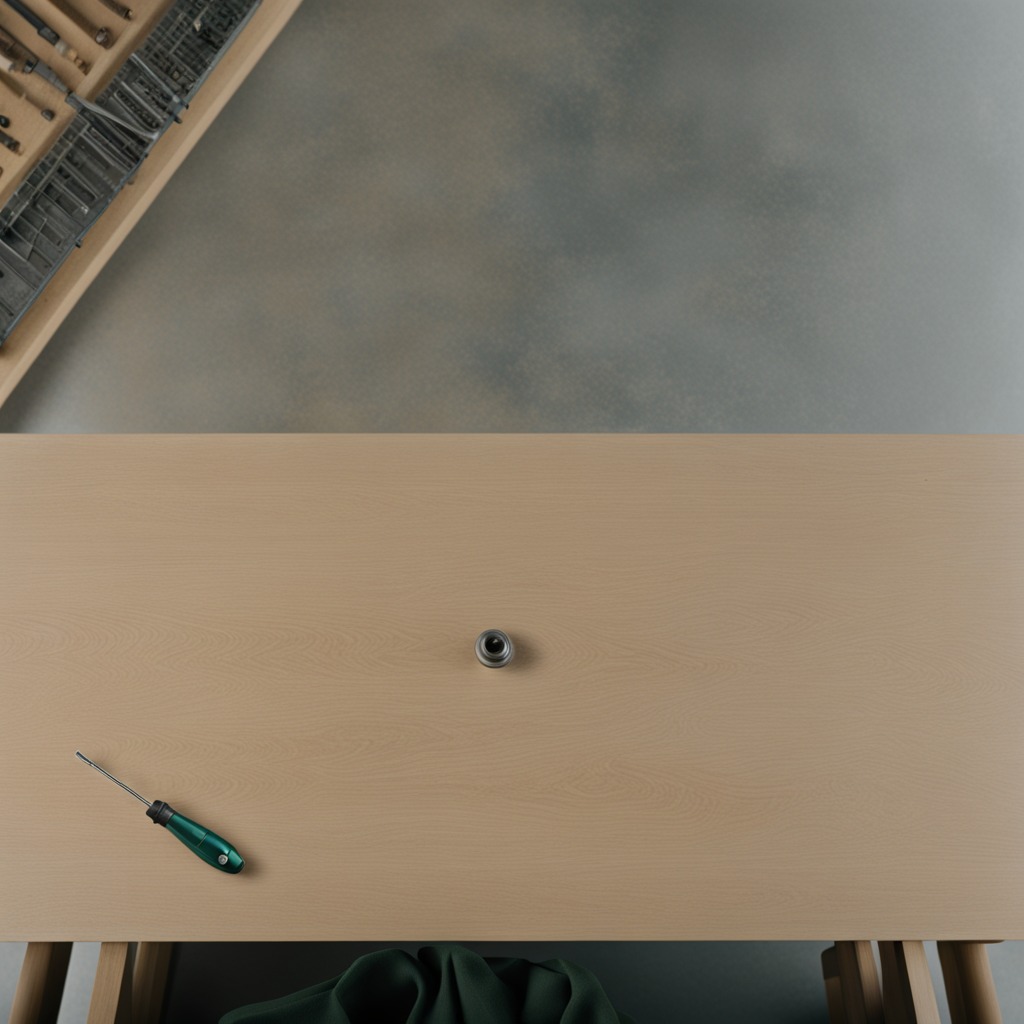
A screwdriver is lying on a workbench inside a coastal fishing gear workshop.